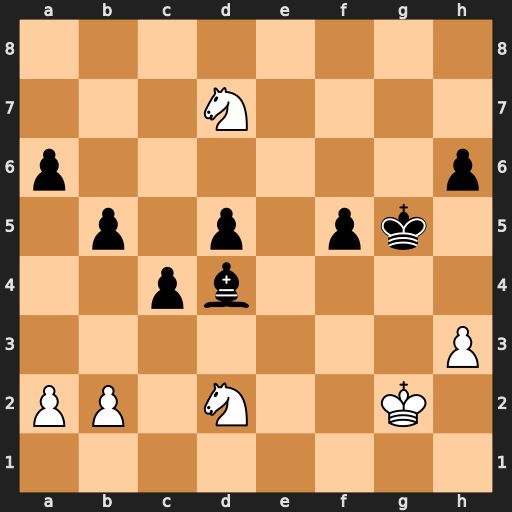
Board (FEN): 8/3N4/p6p/1p1p1pk1/2pb4/7P/PP1N2K1/8
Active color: w
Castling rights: -
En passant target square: -
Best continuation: Nf3+ Kf4 Nxd4